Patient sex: M
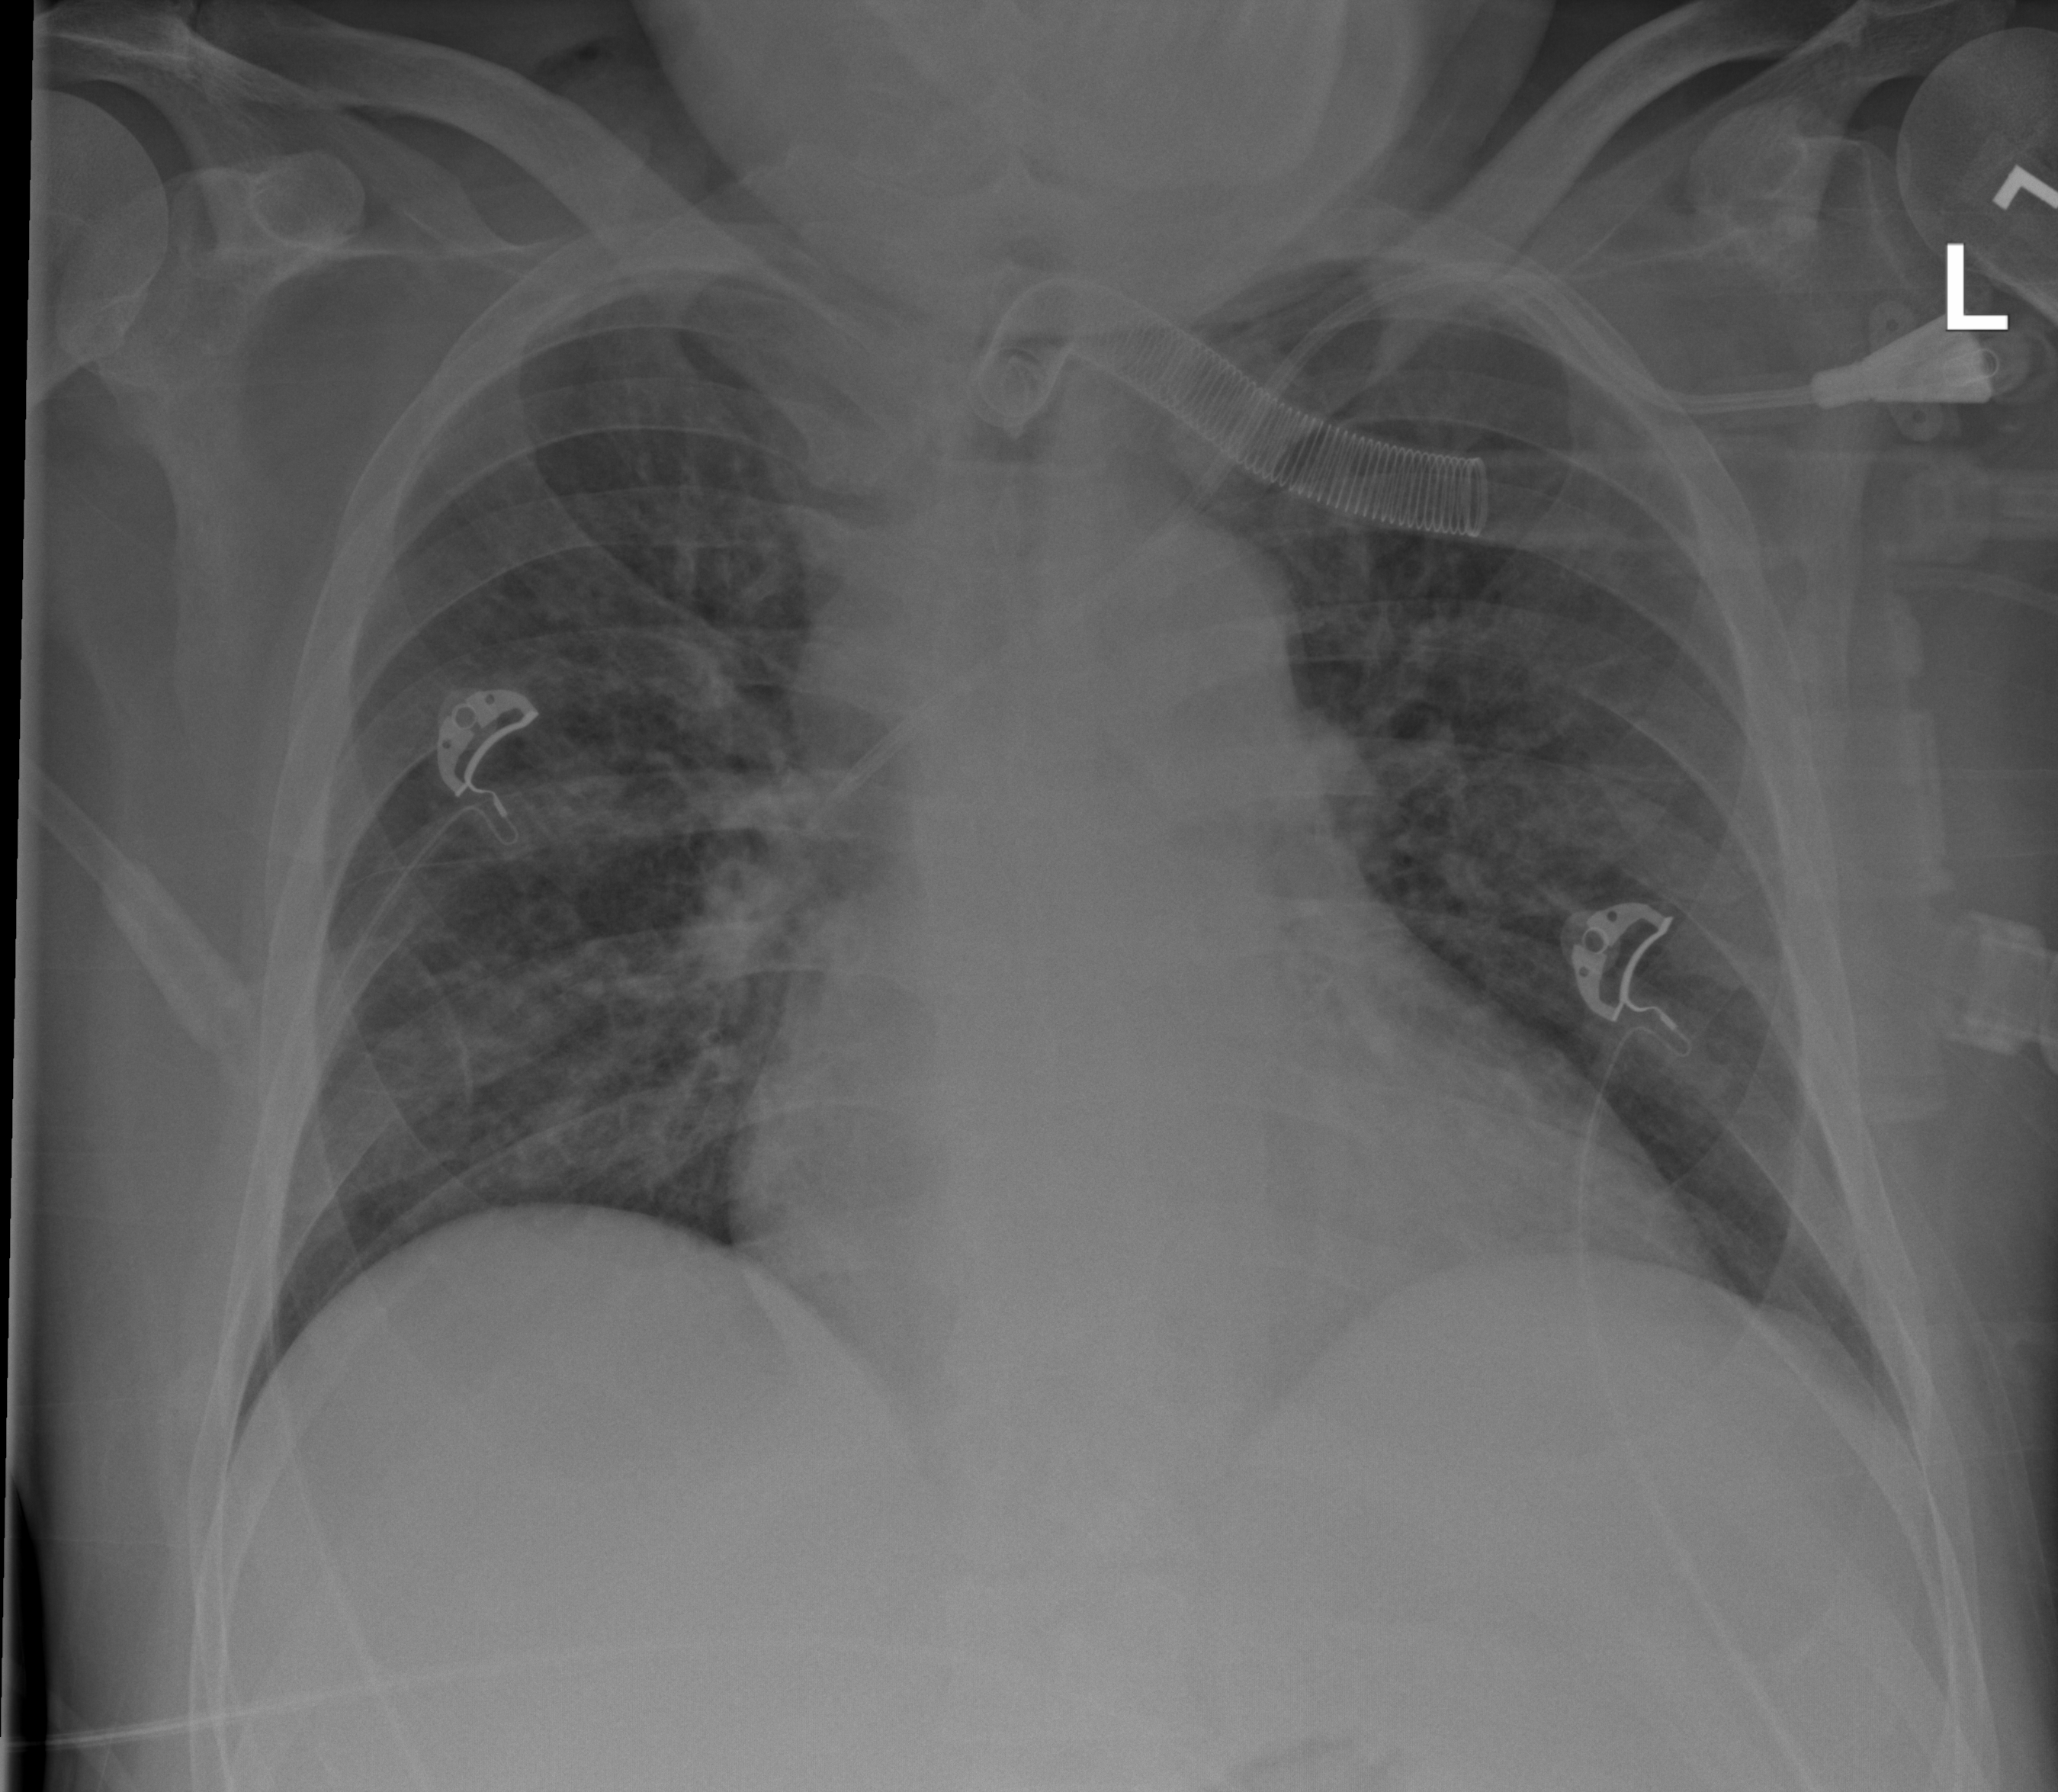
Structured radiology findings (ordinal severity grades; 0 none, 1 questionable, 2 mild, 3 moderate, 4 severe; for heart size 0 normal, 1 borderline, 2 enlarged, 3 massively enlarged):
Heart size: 2
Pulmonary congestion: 2
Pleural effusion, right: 0
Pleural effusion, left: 0
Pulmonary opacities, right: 2
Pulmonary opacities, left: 2
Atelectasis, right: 0
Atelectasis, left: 0